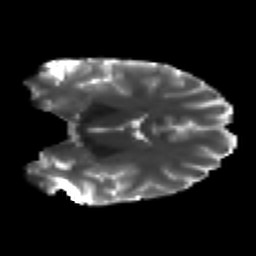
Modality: T2w
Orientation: coronal
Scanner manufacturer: ge
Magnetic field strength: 3 T
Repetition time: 7.98 s
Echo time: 0.0701 s